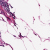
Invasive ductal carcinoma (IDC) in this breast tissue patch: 0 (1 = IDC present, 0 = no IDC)